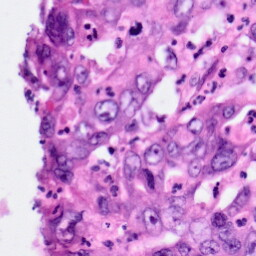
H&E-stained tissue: Pancreatic